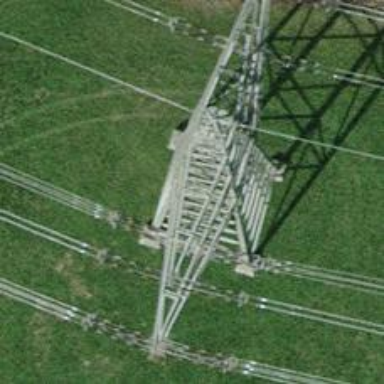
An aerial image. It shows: Power tower.